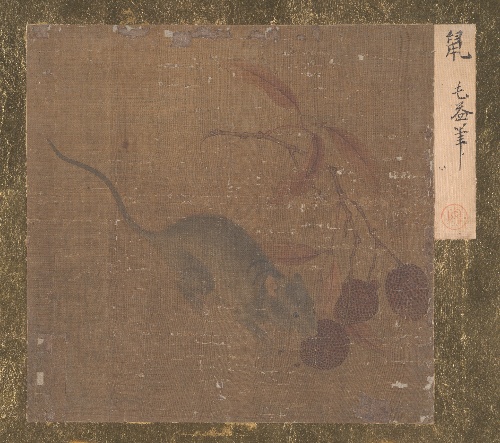
Artist: Unidentified artist|Mao I
Artist bio: |active 12th century
Object type: Album leaf
Classification: Paintings
Medium: Album leaf; ink and color on silk
Culture: China
Period: Song dynasty (?) (960–1279)
Dimensions: 9 3/4 x 9 15/16 in. (24.8 x 25.2 cm)
Department: Asian Art
Credit line: From the Collection of A. W. Bahr, Purchase, Fletcher Fund, 1947
Accession year: 1947
Repository: Metropolitan Museum of Art, New York, NY
Tags: Fruit|Mice